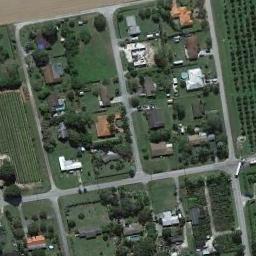
Label: residential